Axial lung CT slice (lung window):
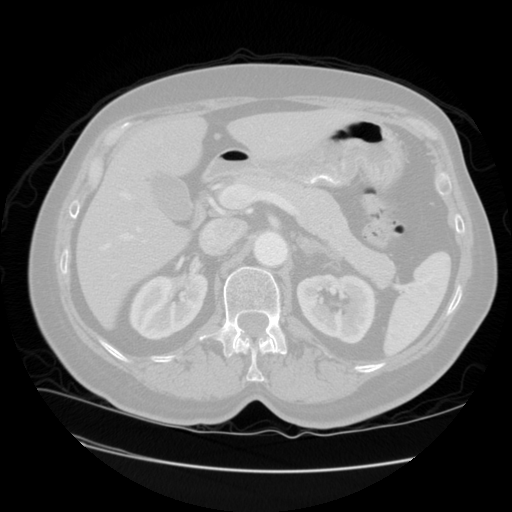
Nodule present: no